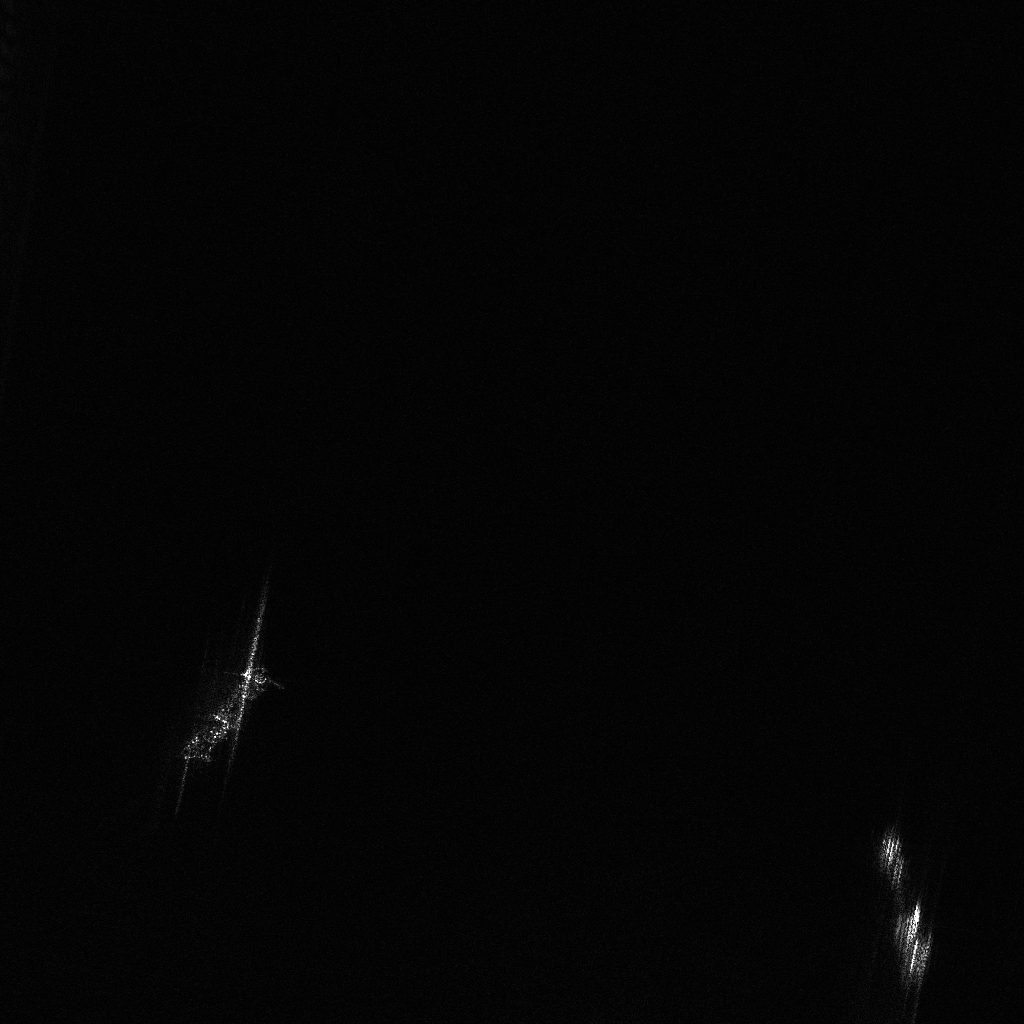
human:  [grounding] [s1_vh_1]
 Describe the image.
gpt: In the satellite image, there is  <ref>2 large container </ref> <box>[[84, 82, 90, 85, 90], [85, 90, 92, 93, 78]]</box> located at bottom right,  <ref>1 medium ore-oil </ref> <box>[[20, 63, 24, 74, 39]]</box> located at left.